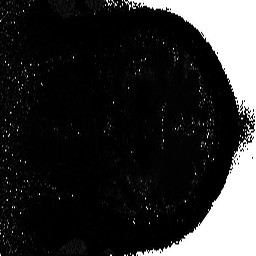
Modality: T2starmap
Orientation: coronal
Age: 69
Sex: male
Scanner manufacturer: siemens
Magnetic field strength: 3 T
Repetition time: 0.043 s
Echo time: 0.00184 s